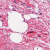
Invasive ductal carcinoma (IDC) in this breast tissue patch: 0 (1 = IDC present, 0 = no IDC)